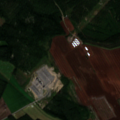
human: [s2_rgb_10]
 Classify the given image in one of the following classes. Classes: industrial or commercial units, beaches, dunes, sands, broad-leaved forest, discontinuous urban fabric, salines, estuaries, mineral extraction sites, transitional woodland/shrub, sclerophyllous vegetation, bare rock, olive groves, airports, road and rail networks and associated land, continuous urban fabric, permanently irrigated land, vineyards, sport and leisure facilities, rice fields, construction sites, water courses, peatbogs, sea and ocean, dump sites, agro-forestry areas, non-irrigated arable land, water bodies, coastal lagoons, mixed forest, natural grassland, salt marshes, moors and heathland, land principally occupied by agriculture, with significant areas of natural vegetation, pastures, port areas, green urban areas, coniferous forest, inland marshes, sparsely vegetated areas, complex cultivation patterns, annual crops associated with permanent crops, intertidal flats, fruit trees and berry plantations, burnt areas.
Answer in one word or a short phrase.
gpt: non-irrigated arable land, coniferous forest, mixed forest, peatbogs